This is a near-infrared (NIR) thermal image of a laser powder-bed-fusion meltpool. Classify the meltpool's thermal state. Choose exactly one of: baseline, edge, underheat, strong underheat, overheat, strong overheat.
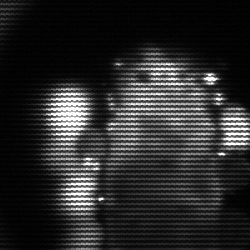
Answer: strong underheat